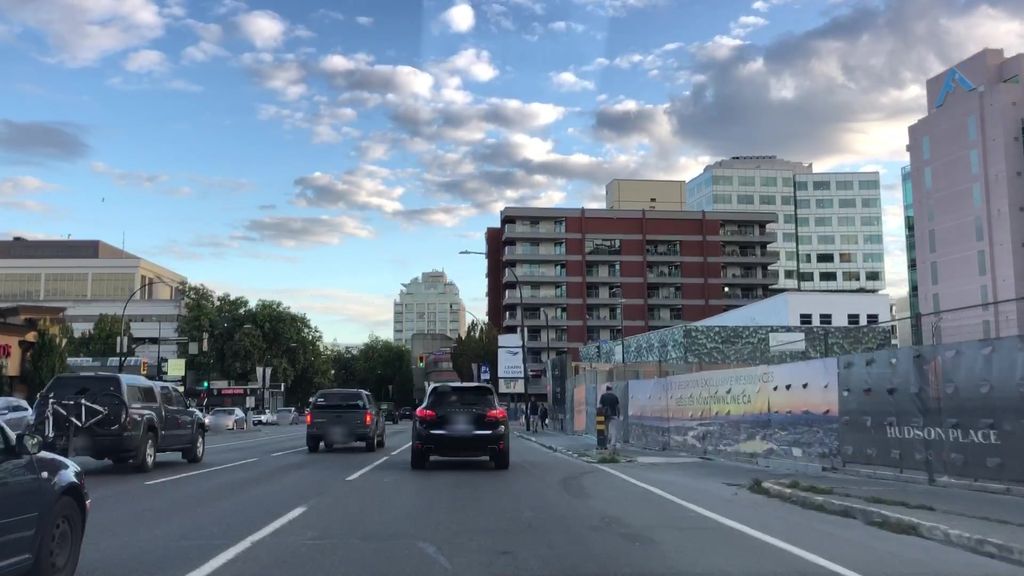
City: victoria